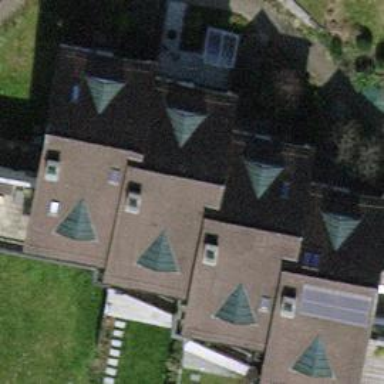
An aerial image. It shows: Terrace building with gabled roof. The roof is grey and oriented across the building.